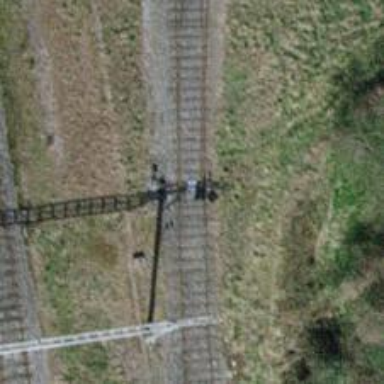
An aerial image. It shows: Railway switch.